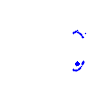
Particle: electron